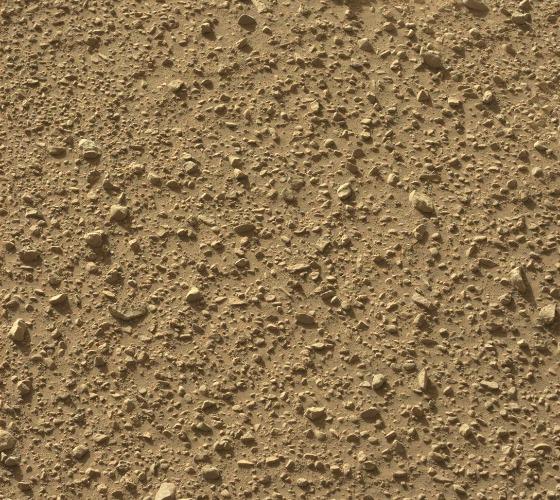
Terrain classes present: Gravel / Sand / Soil, Rock, Shadow